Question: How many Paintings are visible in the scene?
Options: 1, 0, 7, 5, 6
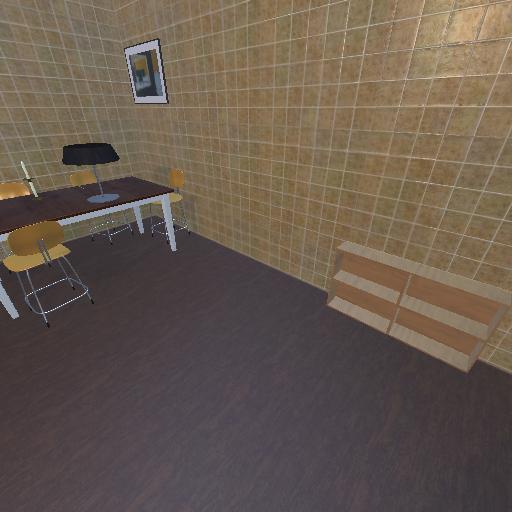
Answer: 1